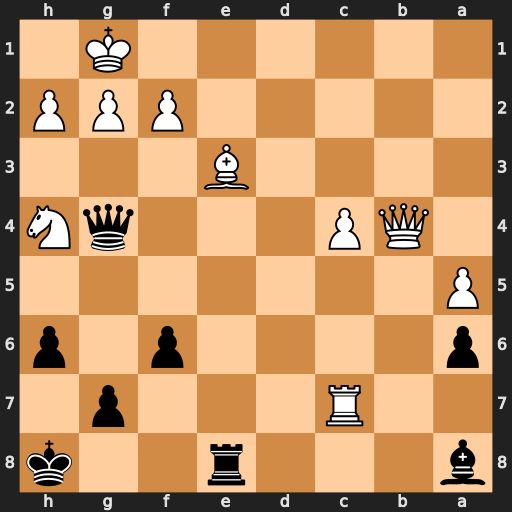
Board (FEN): b3r2k/2R3p1/p4p1p/P7/1QP3qN/4B3/5PPP/6K1
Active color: b
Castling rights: -
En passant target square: -
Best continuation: Qd1+ Qe1 Qxe1#